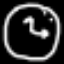
Label: clock